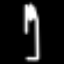
Label: fork